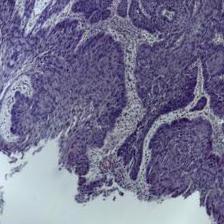
Diagnosis: OSCC